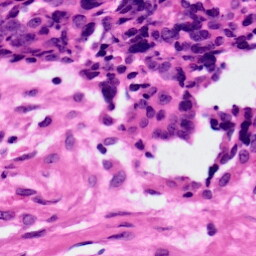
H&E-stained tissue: Ovarian